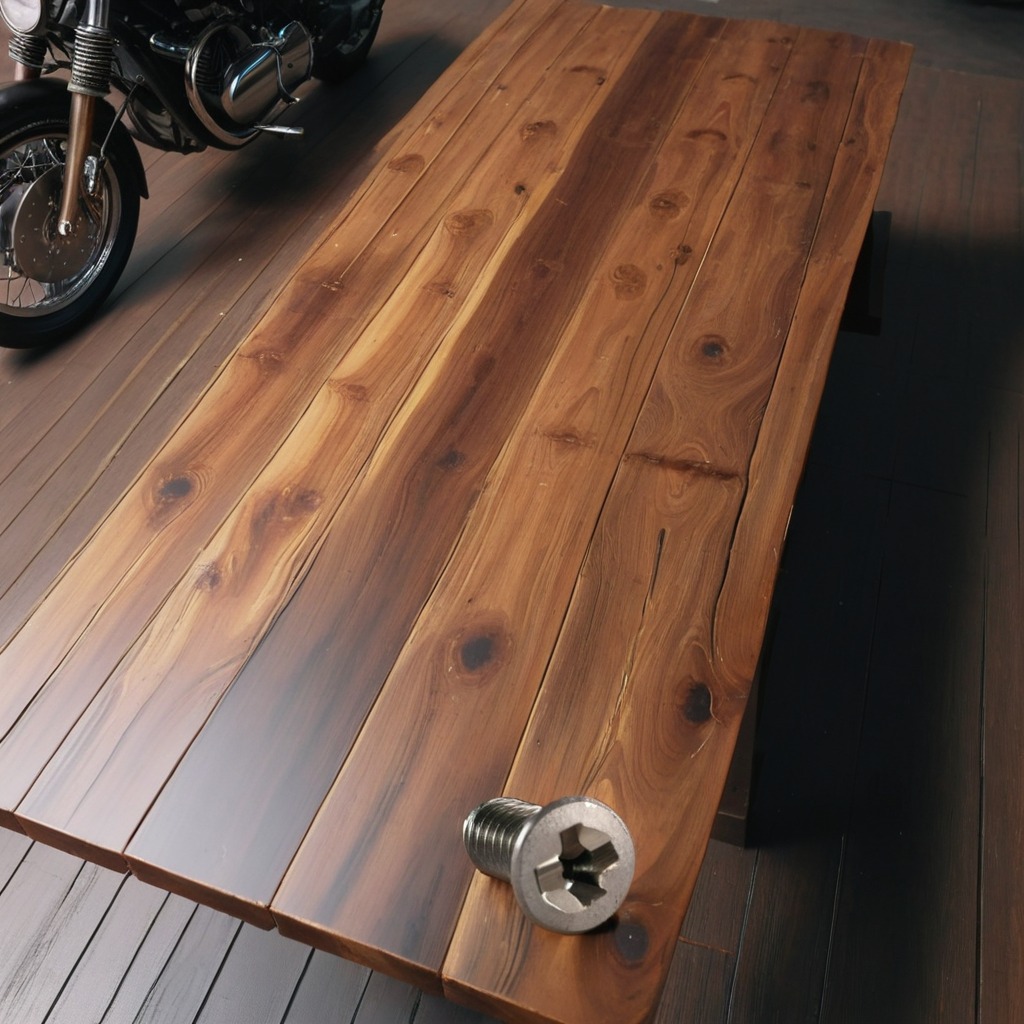
A metal screw is lying on an oil-spilled wooden table in a vintage motorcycle garage.